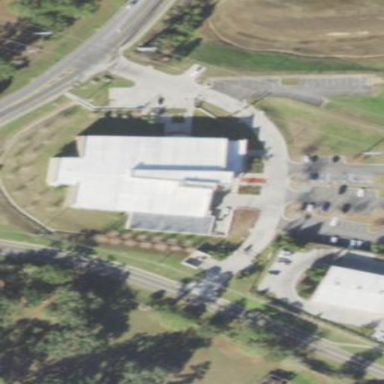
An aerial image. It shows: Police building.